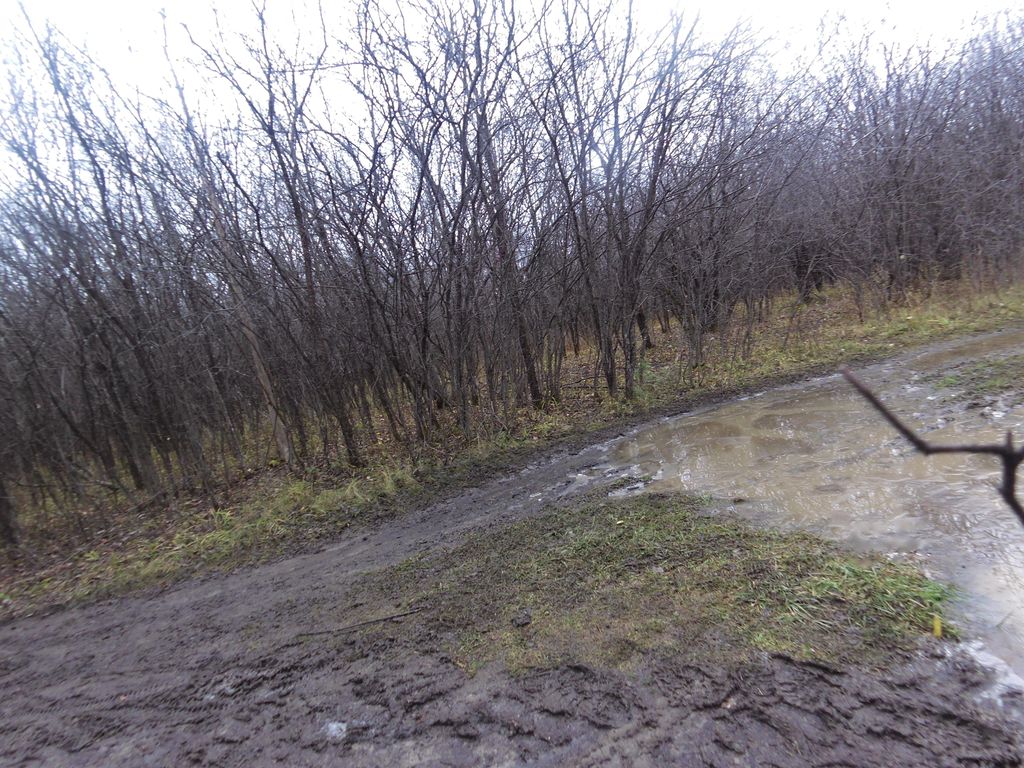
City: ottawa-gatineau